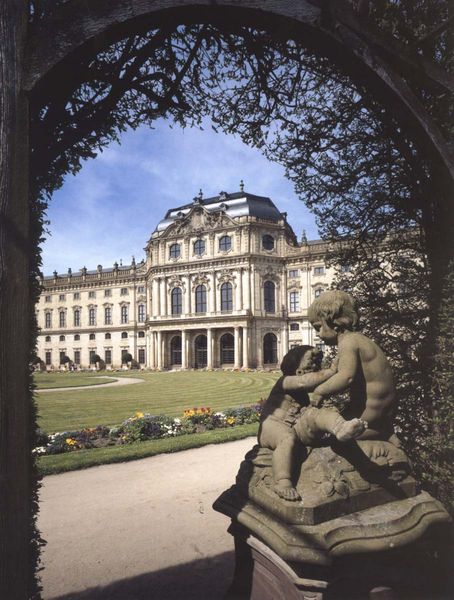
Titel: Residenz Würzburg
Künstler: Balthasar Neumann
Standort: Würzburg, Residenz (EU - D - B)
Schlagwörter: baum, himmel, blumen, fenster, säulen, dach, rasen, rosen, schloss, weg, barock, stein, figur, pflanzen, kinder, garten, putto, skulptur, statue, fassade, hecke, rundbogen, spielen, podest, balgen, spiel, eingang, palast, balustrade, geschnitten, portal, beet, putti, mittelrisalit, pergola, ochsenaugen, getrimmt